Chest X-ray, PA view. Patient: 74 years old, sex M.
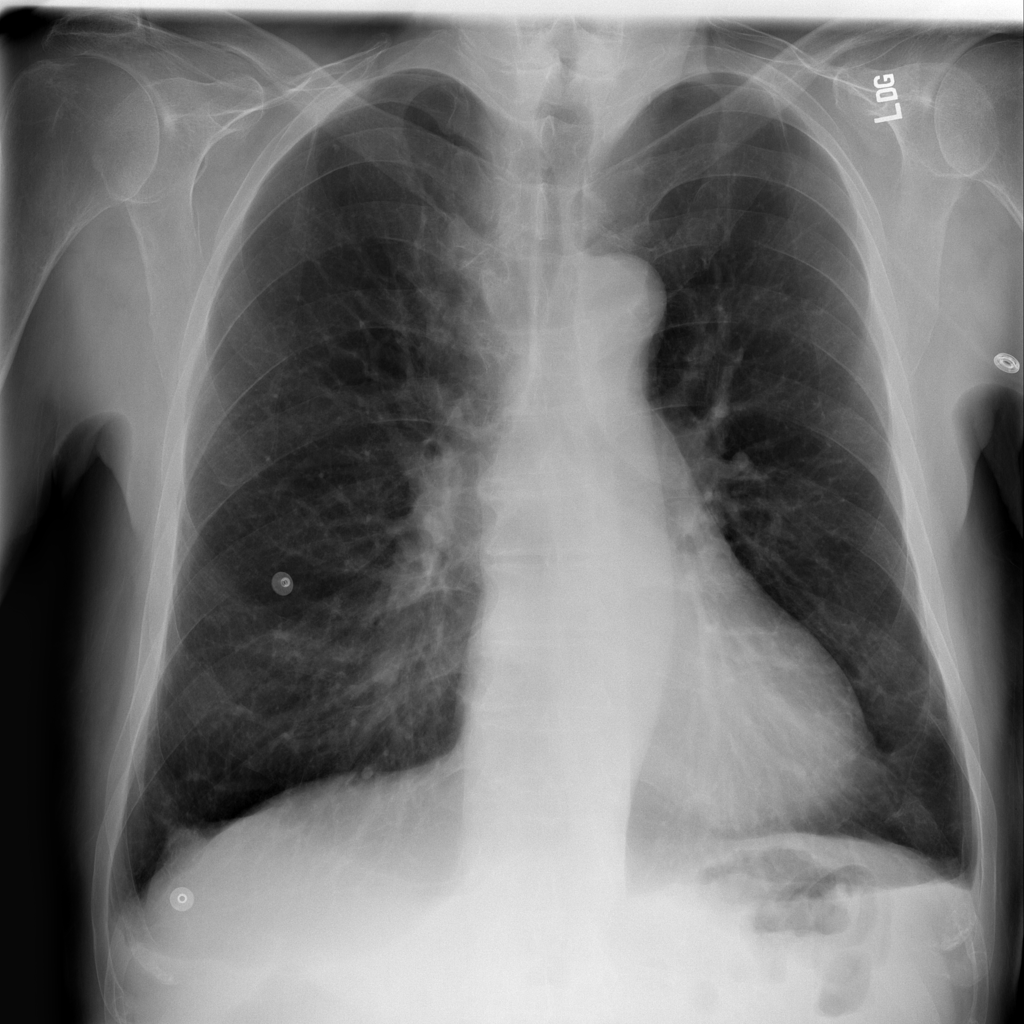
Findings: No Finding